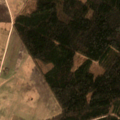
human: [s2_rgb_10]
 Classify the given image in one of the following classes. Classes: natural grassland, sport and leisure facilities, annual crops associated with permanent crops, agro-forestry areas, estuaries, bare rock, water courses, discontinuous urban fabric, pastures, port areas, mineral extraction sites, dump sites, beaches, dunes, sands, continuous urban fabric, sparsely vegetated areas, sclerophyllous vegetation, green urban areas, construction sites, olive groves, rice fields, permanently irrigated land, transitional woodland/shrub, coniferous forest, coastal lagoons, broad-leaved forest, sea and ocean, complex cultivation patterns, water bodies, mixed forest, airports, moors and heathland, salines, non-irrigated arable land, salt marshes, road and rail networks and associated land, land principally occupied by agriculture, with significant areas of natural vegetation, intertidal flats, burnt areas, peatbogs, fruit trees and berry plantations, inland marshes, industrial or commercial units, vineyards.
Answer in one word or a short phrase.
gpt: non-irrigated arable land, pastures, land principally occupied by agriculture, with significant areas of natural vegetation, broad-leaved forest, coniferous forest, mixed forest, transitional woodland/shrub